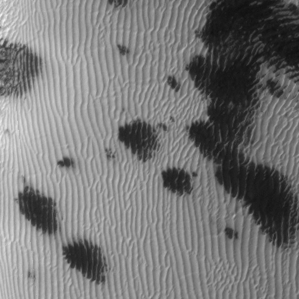
Label: frost